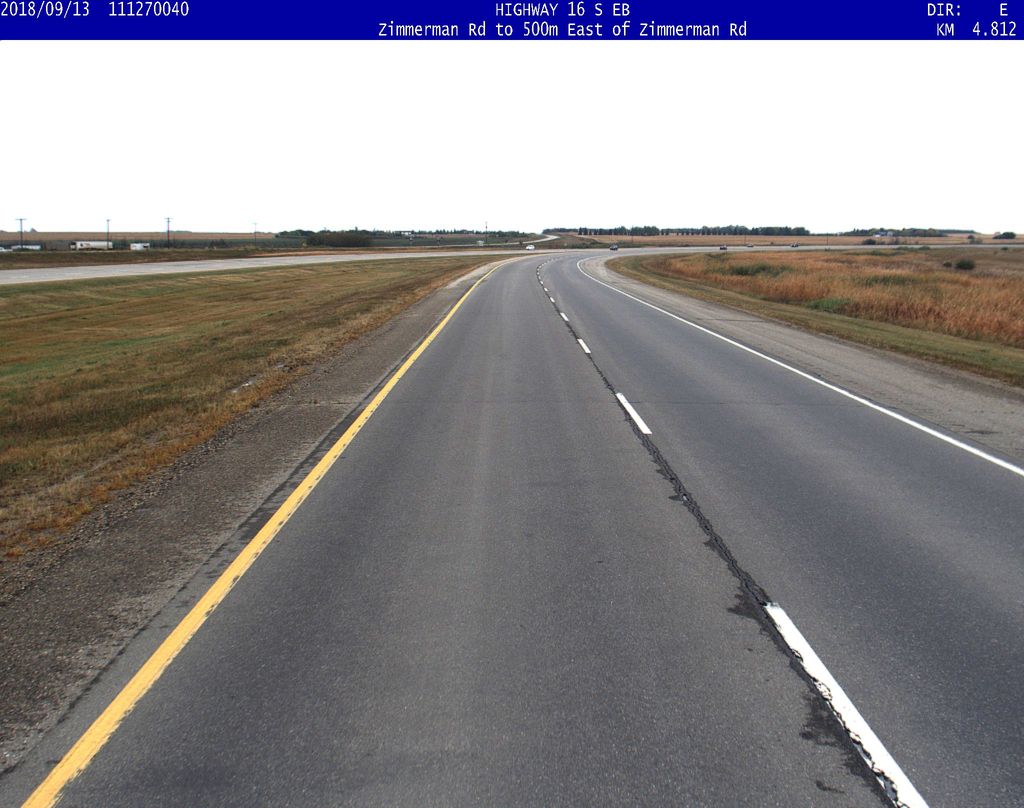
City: saskatoon